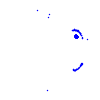
Particle: pion